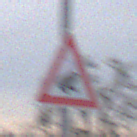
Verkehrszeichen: AmphibienwanderungLinks
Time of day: MorningAfternoon
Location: Outdoor (Suburban)
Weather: Overcast
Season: NotSpecified
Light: Natural